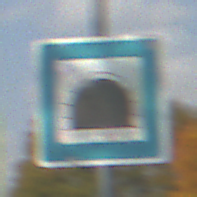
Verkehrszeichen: Tunnel
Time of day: MorningAfternoon
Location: Outdoor (Suburban)
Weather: PartlyCloudy
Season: NotSpecified
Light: Natural